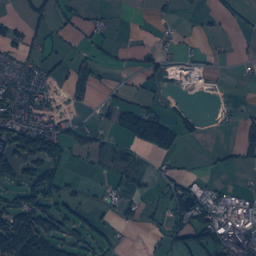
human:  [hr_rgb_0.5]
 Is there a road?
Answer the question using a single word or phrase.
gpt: yes

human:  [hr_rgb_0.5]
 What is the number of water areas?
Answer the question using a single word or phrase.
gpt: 4

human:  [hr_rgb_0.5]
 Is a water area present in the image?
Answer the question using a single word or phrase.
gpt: yes

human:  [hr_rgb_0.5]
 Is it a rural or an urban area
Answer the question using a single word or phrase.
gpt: rural

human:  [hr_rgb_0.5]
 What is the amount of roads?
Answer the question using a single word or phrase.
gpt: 8

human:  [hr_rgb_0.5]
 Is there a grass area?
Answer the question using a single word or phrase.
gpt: yes

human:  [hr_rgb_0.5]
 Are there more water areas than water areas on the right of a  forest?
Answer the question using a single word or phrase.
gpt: no

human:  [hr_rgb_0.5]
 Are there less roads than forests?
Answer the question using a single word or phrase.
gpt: no

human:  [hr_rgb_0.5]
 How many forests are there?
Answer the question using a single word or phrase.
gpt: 3

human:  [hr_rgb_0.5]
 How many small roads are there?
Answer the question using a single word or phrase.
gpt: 8

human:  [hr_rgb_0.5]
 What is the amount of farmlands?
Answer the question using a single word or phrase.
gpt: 3

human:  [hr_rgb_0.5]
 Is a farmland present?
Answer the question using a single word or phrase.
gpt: yes

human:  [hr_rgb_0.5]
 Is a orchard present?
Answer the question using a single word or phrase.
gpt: yes

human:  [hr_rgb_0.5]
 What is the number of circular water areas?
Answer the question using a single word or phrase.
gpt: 0

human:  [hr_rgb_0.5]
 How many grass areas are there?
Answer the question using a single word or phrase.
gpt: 12

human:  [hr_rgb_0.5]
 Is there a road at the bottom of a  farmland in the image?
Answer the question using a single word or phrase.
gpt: yes

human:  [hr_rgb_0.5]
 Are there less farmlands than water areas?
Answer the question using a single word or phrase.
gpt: yes

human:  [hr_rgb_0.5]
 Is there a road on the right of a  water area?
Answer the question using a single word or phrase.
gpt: yes

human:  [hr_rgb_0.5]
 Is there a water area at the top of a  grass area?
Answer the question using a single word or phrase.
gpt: yes

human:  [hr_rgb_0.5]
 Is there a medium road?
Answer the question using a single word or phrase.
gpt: no

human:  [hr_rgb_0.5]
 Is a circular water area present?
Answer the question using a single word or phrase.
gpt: no

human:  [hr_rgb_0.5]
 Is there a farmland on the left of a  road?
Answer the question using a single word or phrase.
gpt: yes

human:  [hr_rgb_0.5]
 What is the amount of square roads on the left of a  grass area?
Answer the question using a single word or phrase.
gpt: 0

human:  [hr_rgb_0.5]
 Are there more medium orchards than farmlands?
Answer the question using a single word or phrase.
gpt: no

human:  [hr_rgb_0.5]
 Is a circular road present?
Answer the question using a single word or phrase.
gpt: no

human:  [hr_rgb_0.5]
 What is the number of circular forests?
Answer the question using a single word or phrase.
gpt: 0

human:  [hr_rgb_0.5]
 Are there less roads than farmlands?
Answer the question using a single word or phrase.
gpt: no

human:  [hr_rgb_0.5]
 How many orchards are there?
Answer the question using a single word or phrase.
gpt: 1

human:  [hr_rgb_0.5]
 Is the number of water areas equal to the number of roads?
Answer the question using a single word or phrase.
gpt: no

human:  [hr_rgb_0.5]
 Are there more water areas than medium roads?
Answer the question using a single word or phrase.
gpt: yes

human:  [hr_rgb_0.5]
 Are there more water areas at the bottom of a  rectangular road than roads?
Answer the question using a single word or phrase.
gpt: no

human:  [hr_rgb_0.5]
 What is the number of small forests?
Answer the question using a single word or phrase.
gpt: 0

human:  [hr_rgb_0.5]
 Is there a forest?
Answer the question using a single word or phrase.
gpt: yes

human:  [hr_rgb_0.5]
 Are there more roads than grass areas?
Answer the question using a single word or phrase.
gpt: no

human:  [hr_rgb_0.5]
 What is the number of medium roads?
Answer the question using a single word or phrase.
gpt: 0

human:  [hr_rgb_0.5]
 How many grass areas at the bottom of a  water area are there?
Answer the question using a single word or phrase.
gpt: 9

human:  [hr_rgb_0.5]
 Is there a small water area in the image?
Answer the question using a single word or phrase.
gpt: yes

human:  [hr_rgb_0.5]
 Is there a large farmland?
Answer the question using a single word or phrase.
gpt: yes

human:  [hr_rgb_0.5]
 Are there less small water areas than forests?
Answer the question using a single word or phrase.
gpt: yes

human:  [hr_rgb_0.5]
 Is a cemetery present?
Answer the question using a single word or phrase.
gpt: yes

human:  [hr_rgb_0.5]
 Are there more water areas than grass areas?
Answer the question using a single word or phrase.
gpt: no

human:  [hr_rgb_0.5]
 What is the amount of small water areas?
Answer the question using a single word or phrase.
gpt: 2

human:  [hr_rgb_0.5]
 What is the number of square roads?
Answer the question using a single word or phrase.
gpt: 0

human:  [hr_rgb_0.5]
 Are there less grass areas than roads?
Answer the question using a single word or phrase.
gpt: no

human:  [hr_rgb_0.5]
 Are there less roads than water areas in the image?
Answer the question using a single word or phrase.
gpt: no

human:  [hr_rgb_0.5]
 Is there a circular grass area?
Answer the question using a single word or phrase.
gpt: no

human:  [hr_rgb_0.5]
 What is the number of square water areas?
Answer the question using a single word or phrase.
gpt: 0

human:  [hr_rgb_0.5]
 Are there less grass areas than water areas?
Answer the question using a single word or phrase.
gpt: no

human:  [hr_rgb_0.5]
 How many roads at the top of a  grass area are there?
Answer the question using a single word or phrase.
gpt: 6

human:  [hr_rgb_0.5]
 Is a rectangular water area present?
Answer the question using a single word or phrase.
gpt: yes

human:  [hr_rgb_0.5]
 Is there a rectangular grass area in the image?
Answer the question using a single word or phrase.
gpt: yes

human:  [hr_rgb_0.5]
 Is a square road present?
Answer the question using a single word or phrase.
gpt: no

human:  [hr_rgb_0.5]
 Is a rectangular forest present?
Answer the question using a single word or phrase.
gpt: no

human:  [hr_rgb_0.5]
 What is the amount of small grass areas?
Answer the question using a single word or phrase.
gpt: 4

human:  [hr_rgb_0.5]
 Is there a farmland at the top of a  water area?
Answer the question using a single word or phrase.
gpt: yes

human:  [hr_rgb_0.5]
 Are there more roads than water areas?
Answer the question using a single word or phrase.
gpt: yes

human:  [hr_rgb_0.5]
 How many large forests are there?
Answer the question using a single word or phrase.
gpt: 2

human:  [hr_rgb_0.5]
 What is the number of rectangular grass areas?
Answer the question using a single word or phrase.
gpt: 3

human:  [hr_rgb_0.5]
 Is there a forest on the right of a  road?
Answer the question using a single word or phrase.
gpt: yes

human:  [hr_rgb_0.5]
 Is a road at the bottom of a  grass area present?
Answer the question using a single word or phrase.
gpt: yes

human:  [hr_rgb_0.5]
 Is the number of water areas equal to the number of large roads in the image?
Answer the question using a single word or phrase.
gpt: no

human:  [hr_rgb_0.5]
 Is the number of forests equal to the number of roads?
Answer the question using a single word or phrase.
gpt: no

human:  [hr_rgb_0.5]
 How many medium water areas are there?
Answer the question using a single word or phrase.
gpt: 0

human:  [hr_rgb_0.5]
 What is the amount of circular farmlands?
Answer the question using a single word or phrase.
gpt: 0